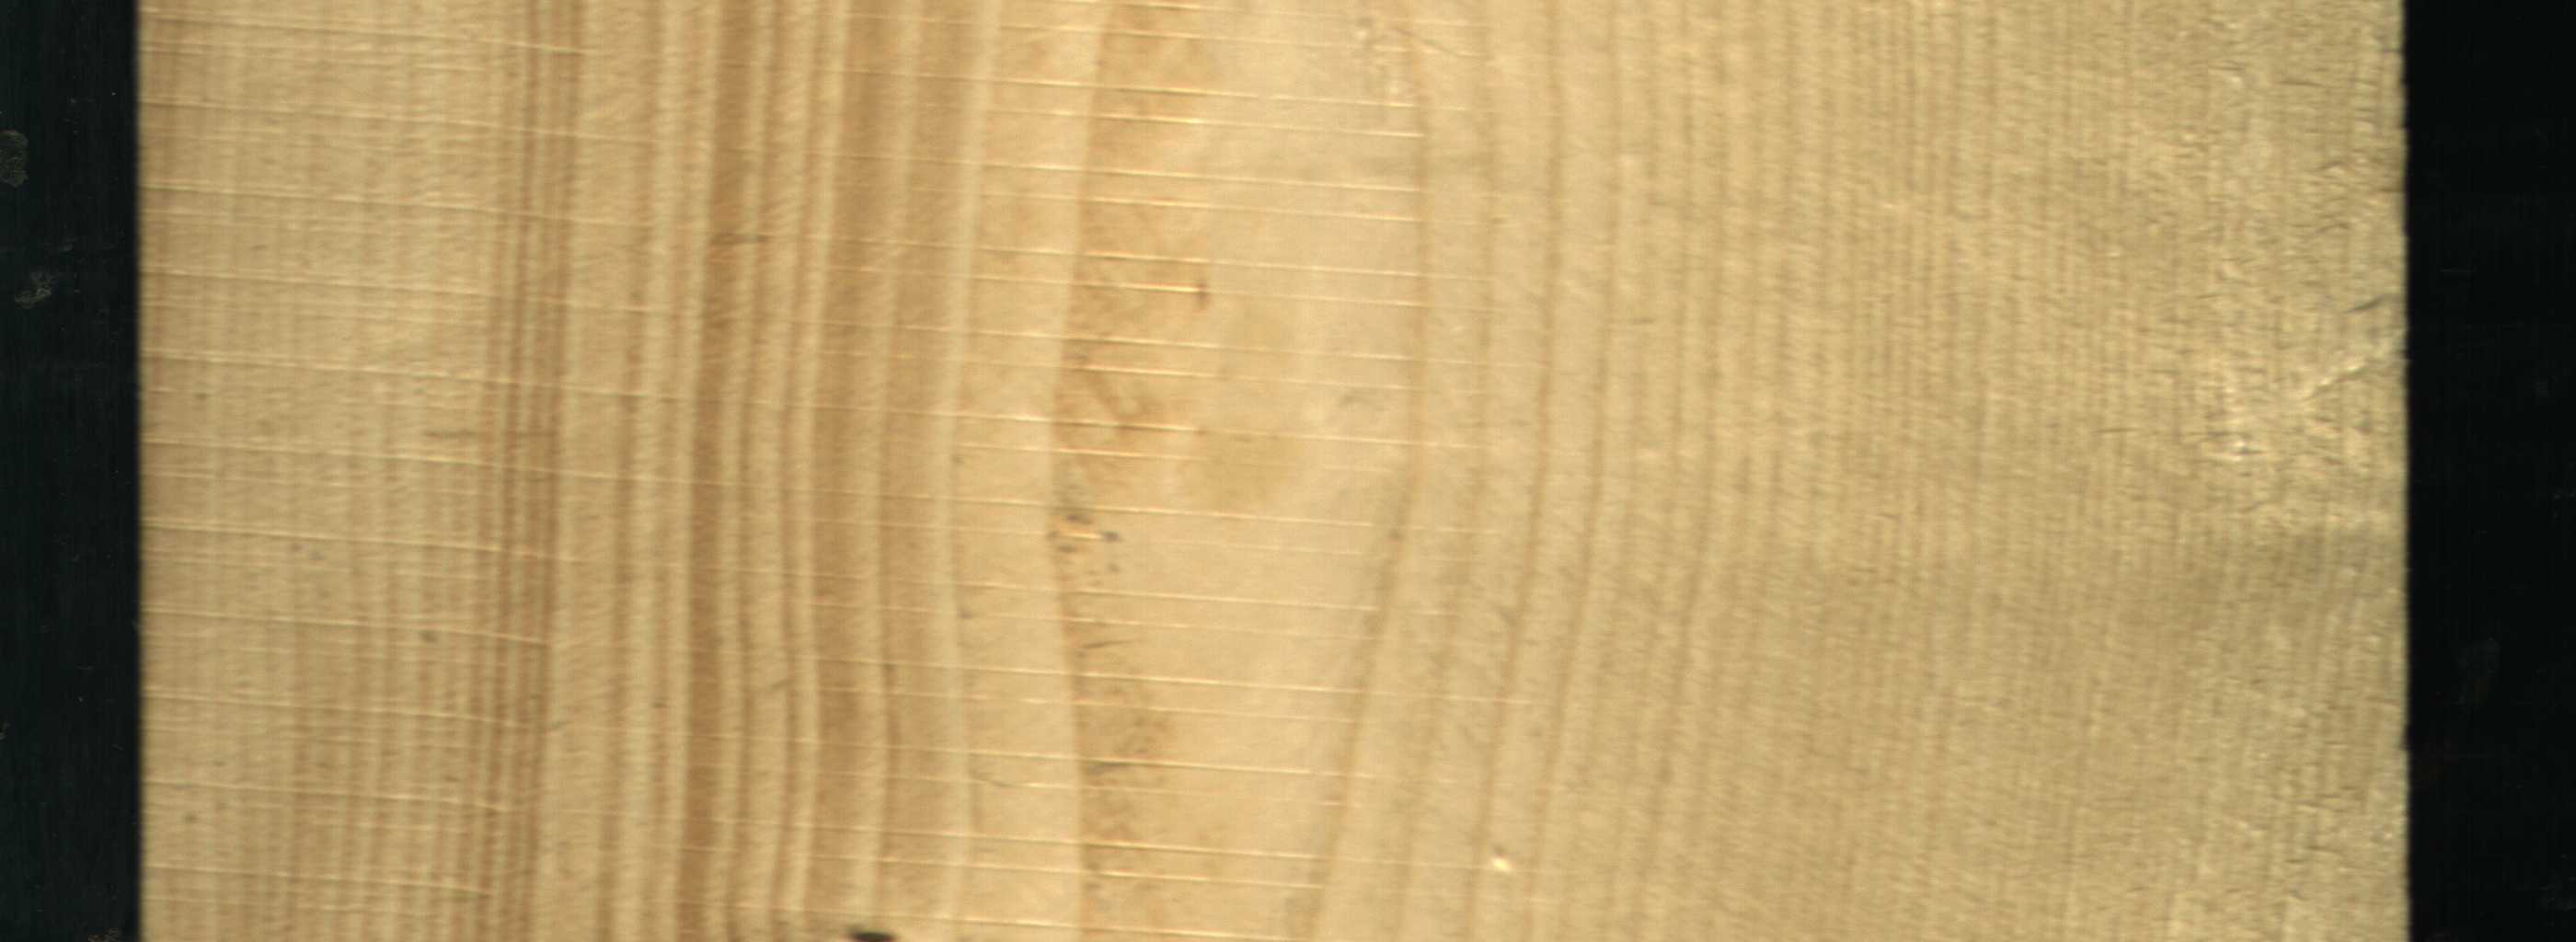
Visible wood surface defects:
Dead_Knot